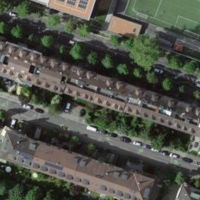
EUNIS habitat code: 54
Species observed at this site:
Campanula glomerata
Symphoricarpos albus